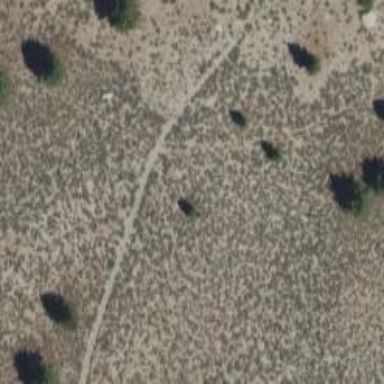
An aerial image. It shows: Path.